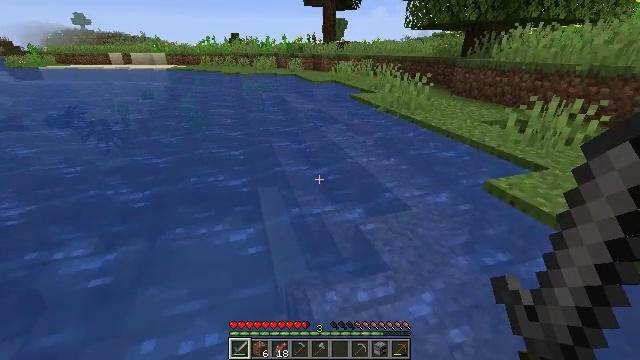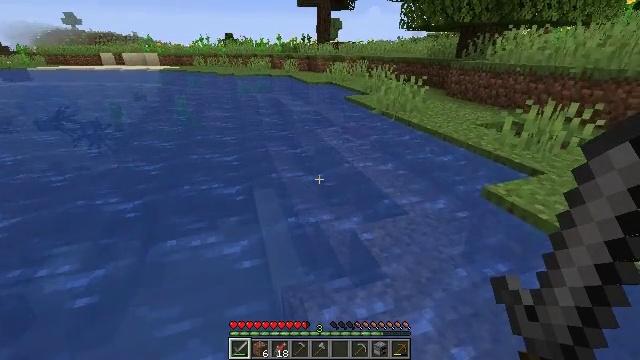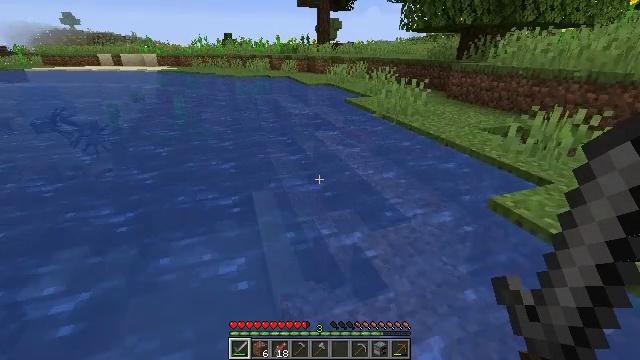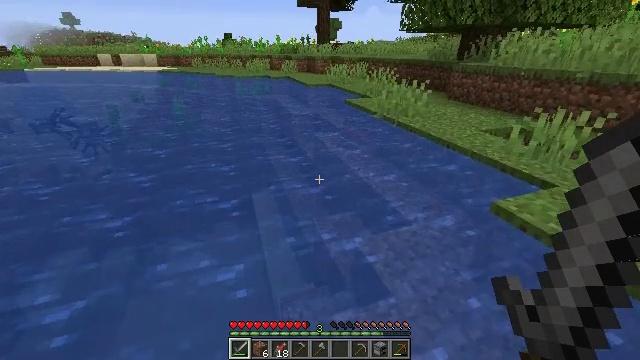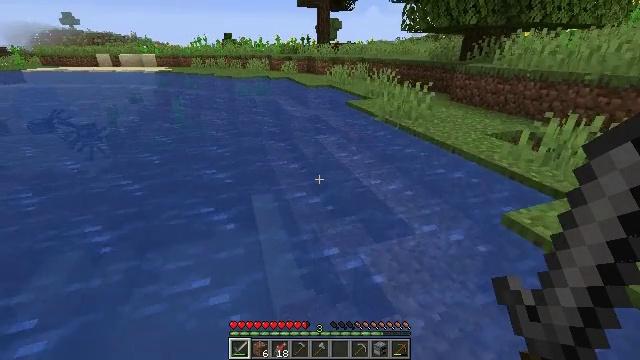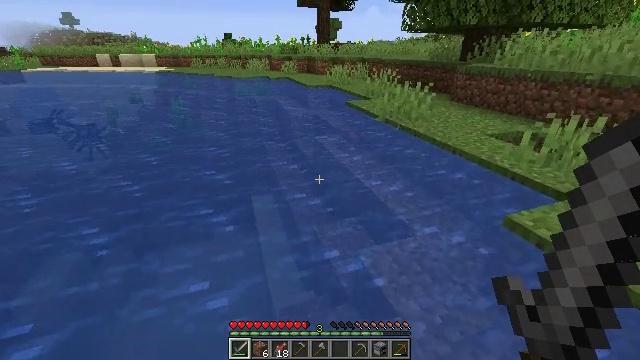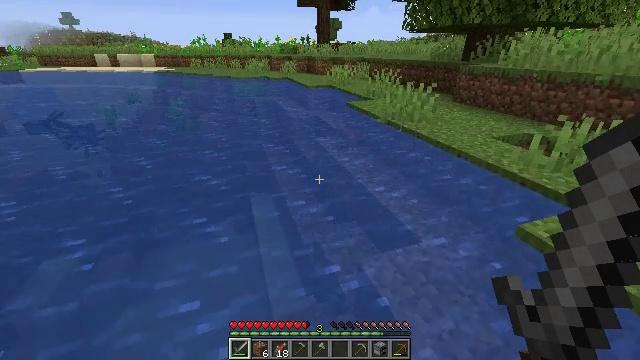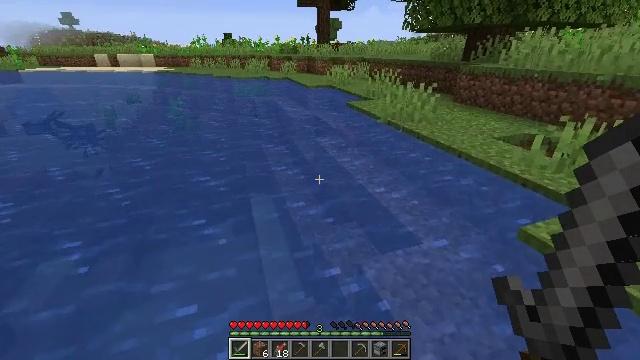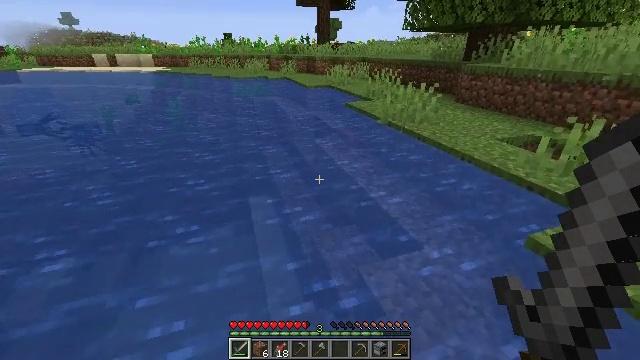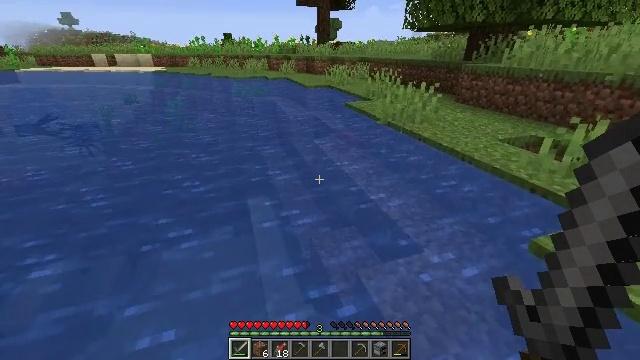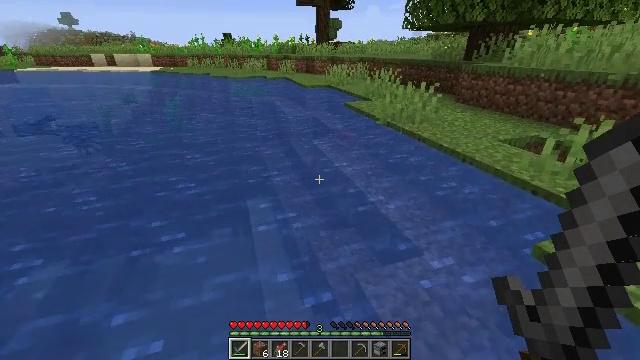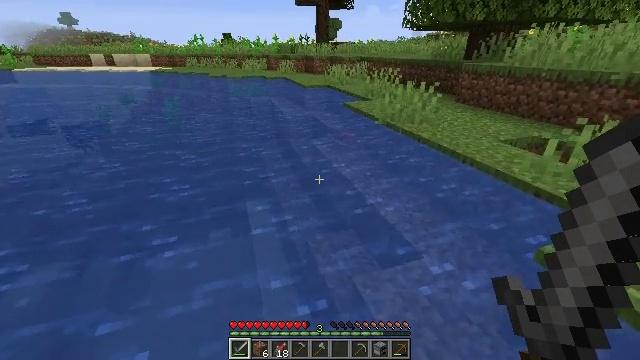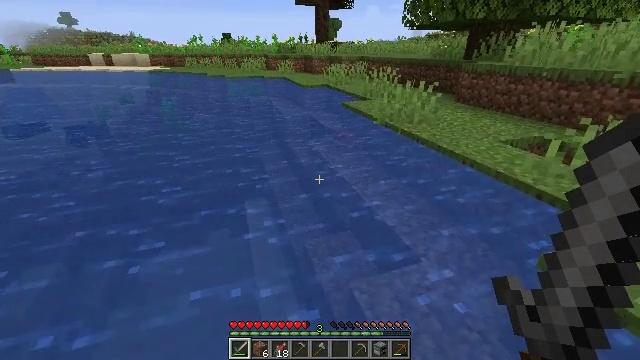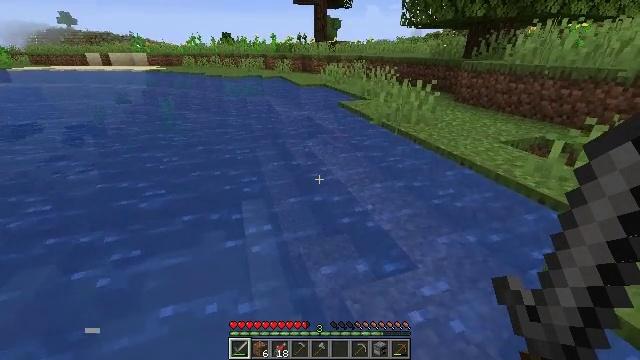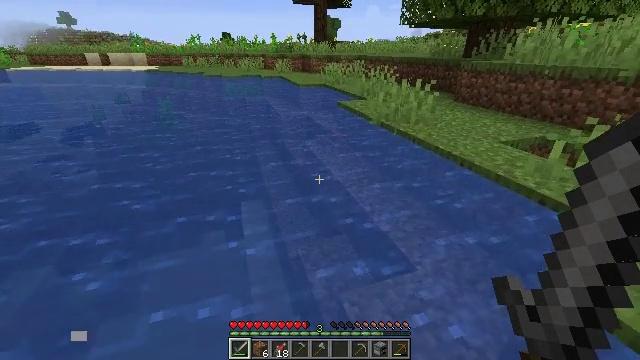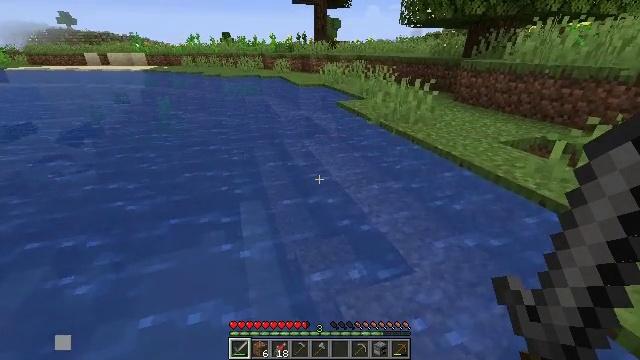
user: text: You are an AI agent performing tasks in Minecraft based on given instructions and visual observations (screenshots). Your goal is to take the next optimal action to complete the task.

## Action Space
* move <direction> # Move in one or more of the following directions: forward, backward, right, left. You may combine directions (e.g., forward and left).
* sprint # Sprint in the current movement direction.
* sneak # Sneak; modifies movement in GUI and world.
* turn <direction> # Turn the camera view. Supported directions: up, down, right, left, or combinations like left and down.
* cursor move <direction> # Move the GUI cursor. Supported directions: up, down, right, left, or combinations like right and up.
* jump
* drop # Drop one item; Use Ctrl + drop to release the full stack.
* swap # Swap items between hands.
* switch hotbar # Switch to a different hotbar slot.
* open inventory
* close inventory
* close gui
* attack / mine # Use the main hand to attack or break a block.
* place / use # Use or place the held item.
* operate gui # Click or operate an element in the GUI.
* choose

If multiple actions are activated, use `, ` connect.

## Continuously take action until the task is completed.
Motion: motion action
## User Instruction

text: Clear the seagrass to get an item.
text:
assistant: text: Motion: move forward, turn right
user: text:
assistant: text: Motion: move forward
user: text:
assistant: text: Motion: move forward
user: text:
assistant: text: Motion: move forward
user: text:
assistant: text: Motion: move forward
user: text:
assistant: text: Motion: move forward
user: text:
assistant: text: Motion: move forward and move right
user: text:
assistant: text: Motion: move forward and move right
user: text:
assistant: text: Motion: move forward and move right
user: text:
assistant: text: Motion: move forward and move right
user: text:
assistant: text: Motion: move forward and move right
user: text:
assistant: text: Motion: move forward and move right
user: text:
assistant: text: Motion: move forward and move right
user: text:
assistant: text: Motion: move forward and move right
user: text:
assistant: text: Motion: move forward and move right
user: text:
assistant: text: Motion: move forward and move right
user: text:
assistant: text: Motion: move forward and move right
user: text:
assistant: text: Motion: move forward and move right
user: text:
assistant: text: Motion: move forward and move right
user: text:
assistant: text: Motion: move forward and move right
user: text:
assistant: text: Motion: move forward and move right
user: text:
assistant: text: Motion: move forward and move right
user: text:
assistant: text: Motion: move forward
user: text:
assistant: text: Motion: move forward
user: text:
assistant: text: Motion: move forward
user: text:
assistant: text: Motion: move forward
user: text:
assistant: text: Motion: move forward
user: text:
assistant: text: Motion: move forward, sprint
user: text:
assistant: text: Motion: move forward, sprint
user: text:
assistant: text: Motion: move forward, sprint